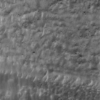
Label: not_dusty